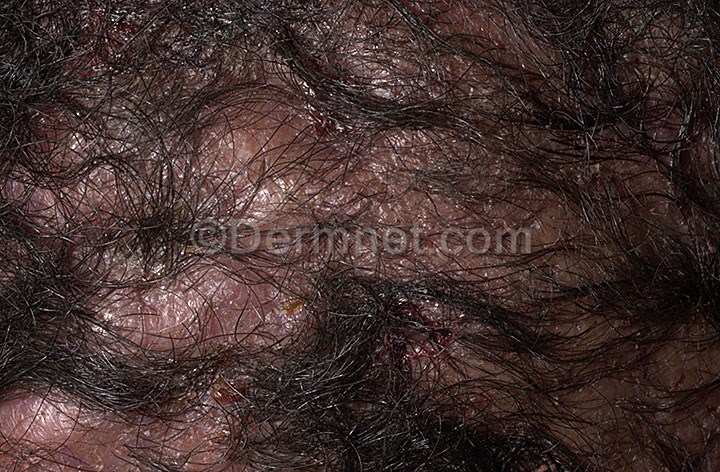
Disease: Hair Loss Photos Alopecia and other Hair Diseases